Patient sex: M
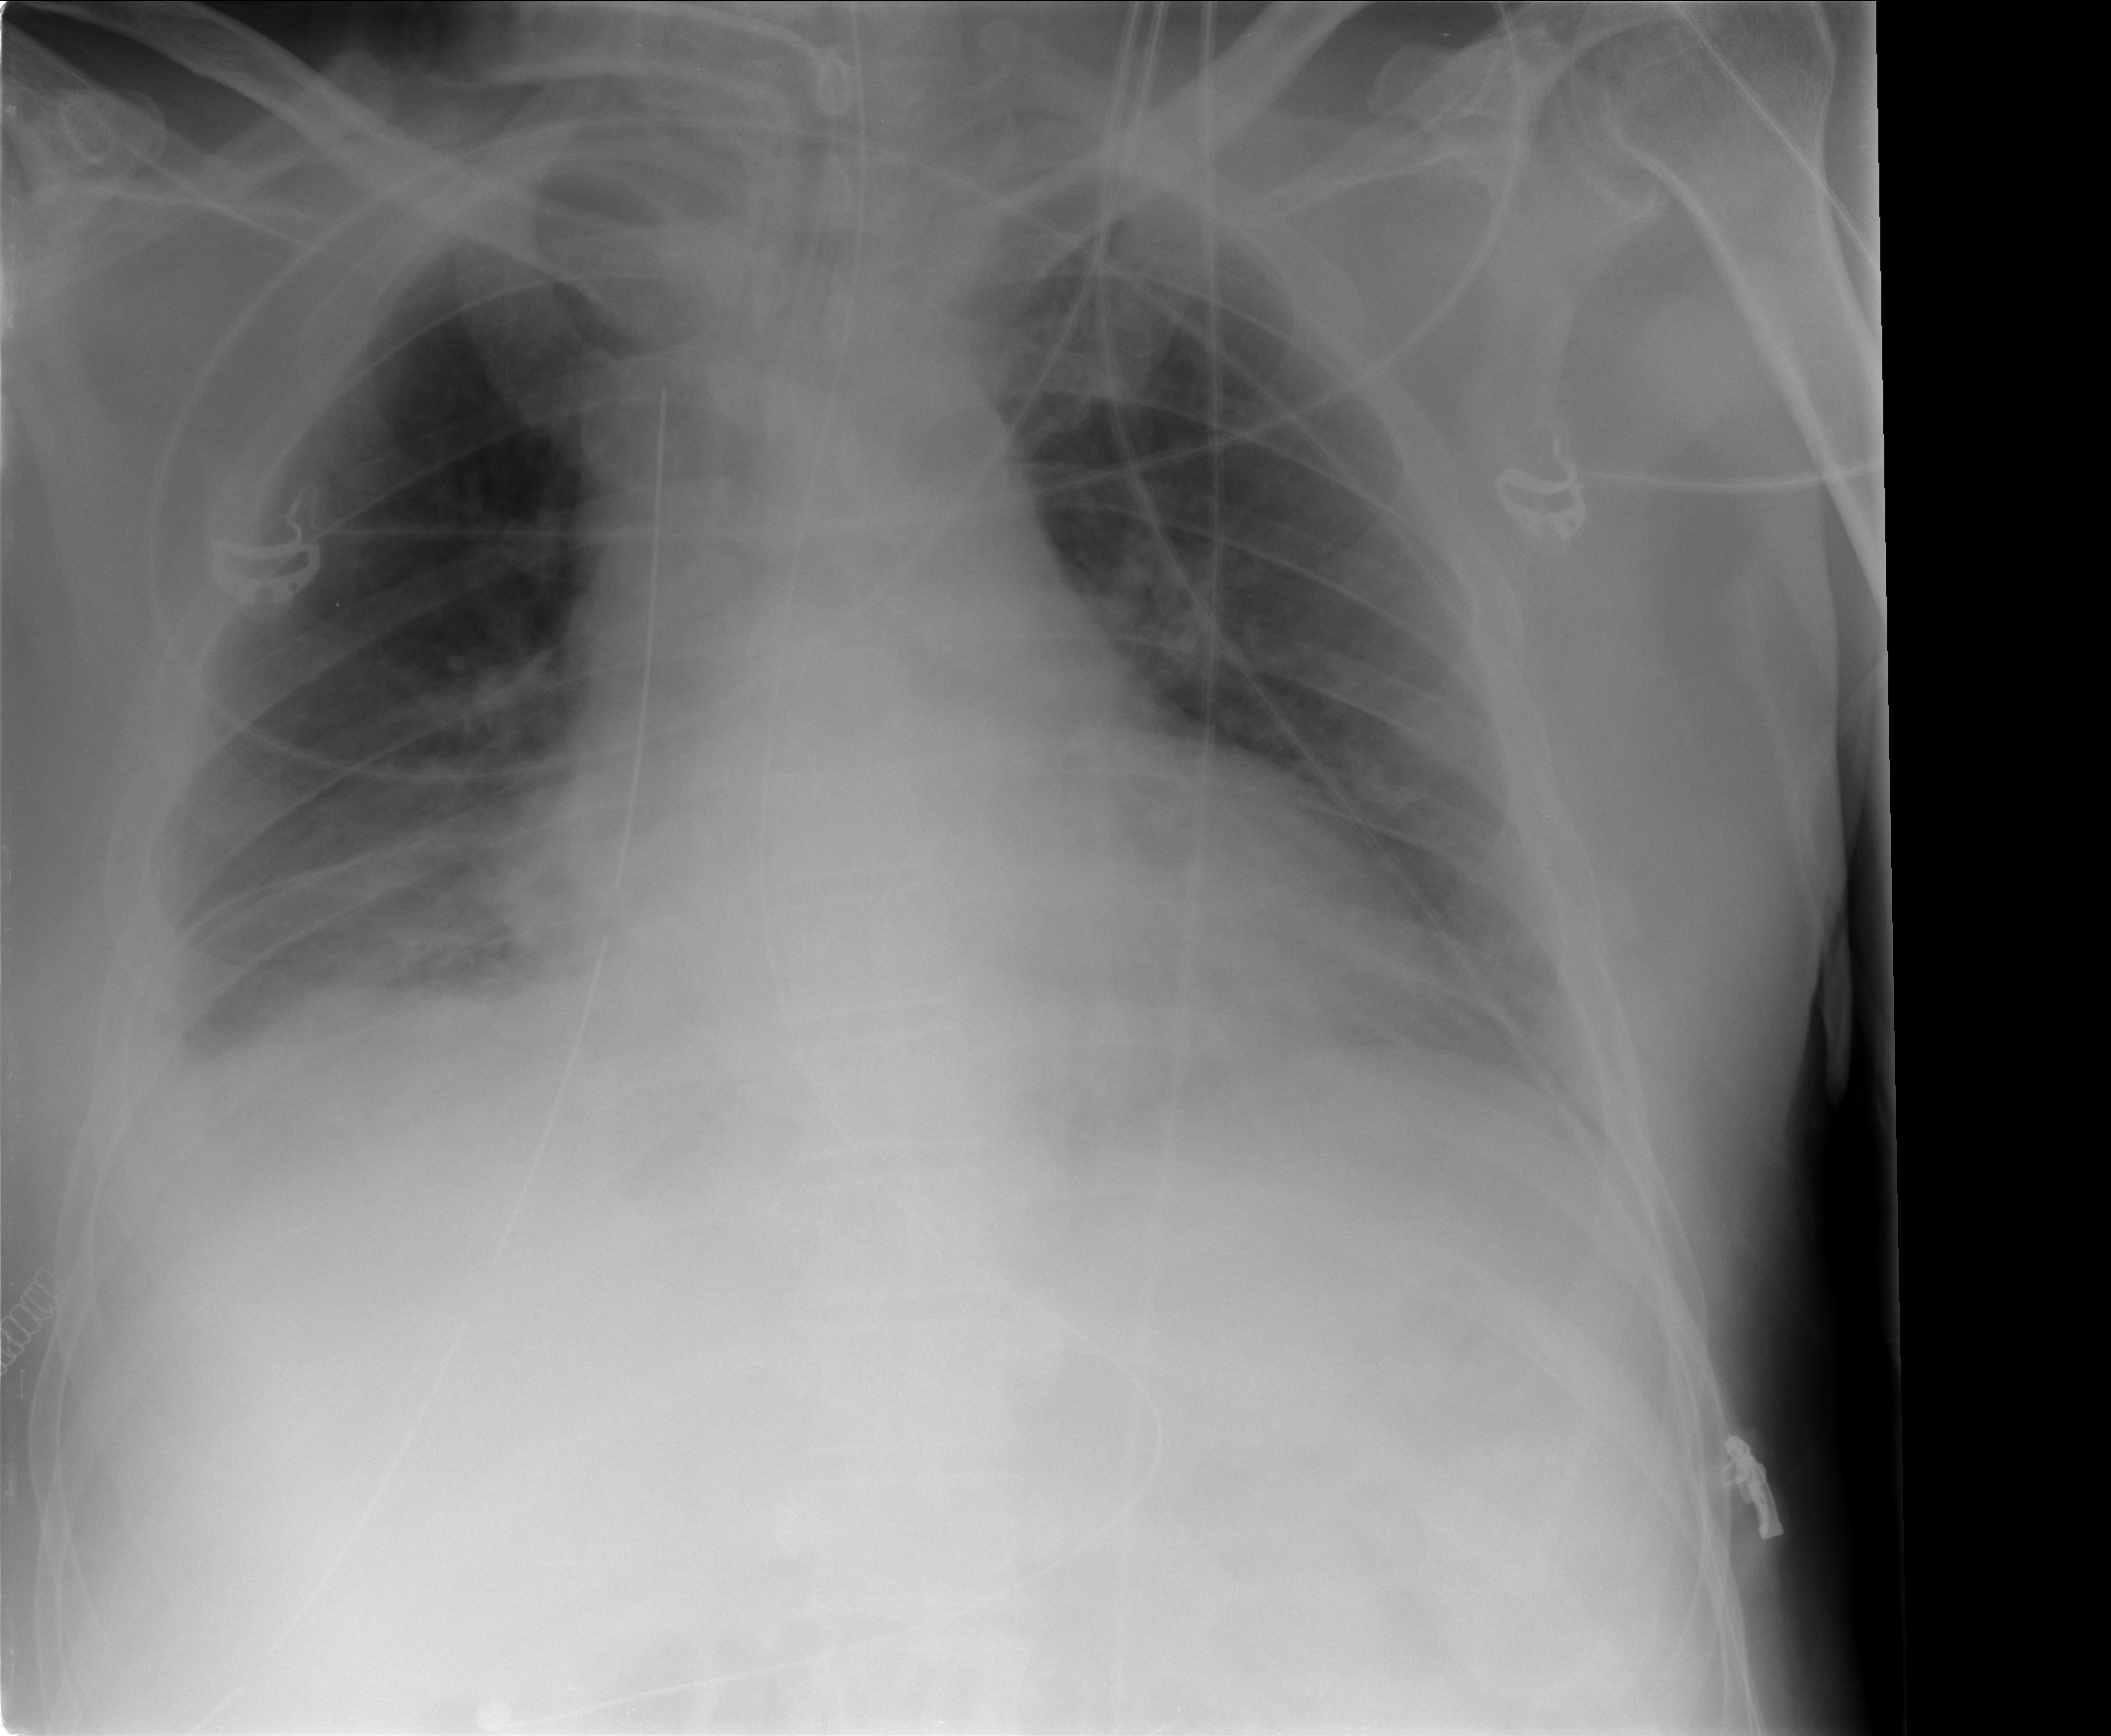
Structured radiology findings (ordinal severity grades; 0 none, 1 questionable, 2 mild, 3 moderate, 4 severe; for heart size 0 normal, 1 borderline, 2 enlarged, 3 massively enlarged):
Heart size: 0
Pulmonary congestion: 0
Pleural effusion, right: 0
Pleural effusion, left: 0
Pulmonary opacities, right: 0
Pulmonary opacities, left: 0
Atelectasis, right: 2
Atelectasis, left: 3